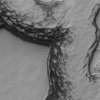
Label: not_dusty